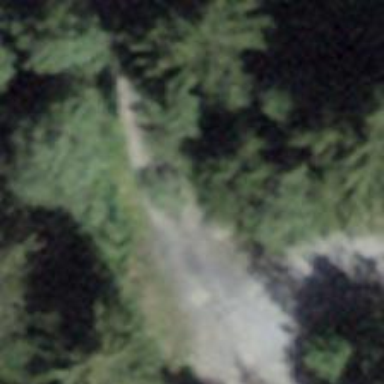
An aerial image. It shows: Gravel track with grade 2 tracktype.